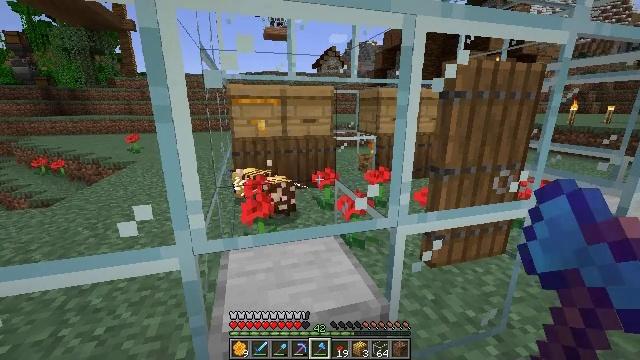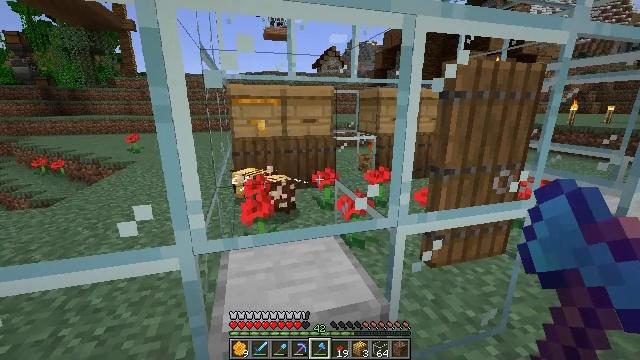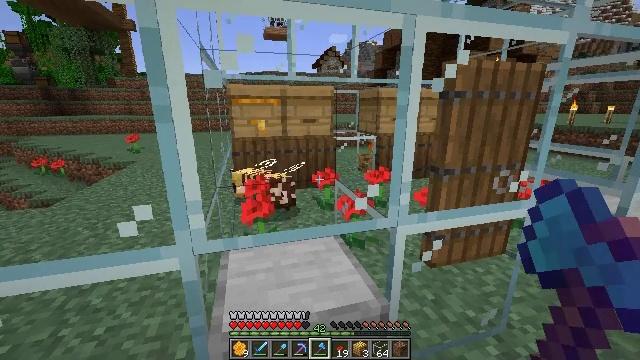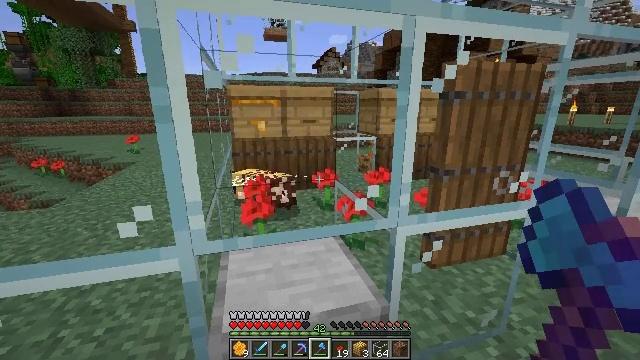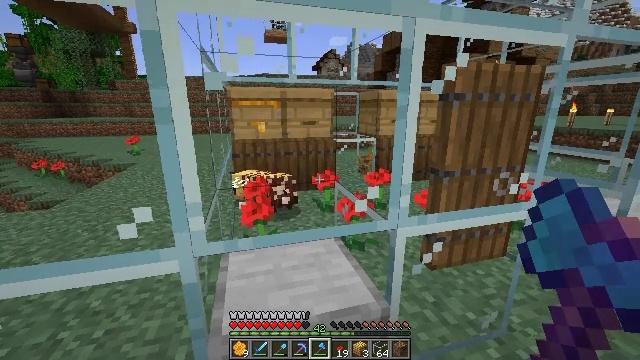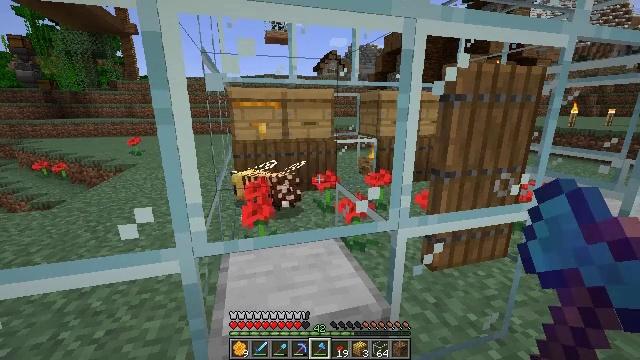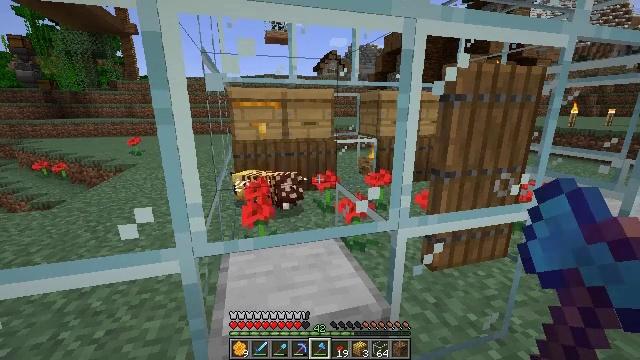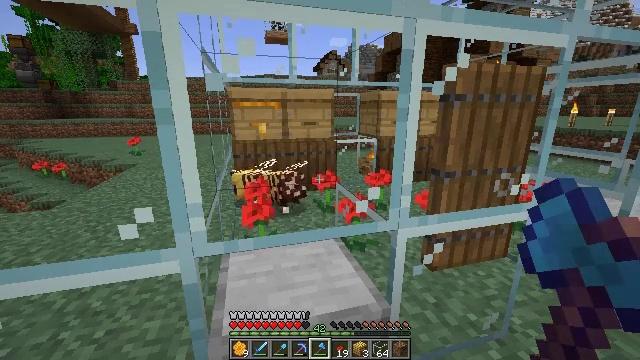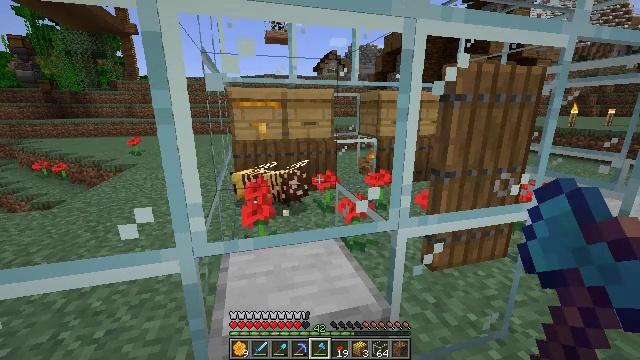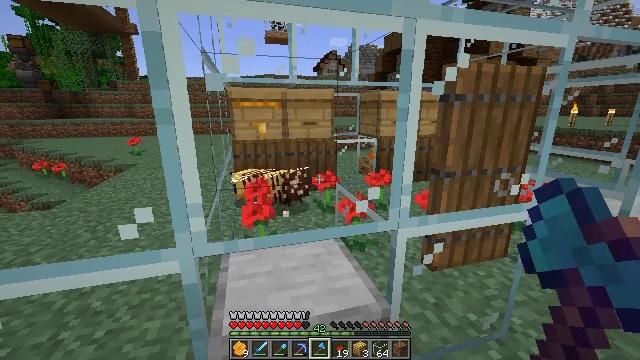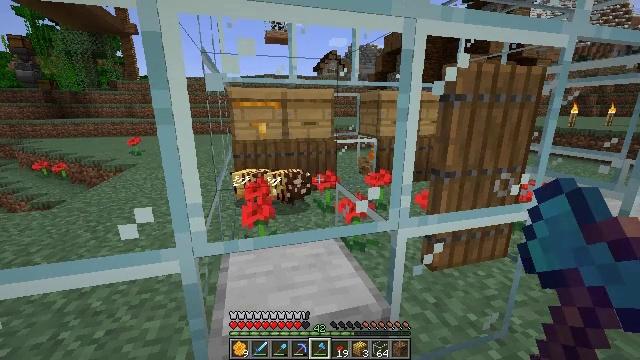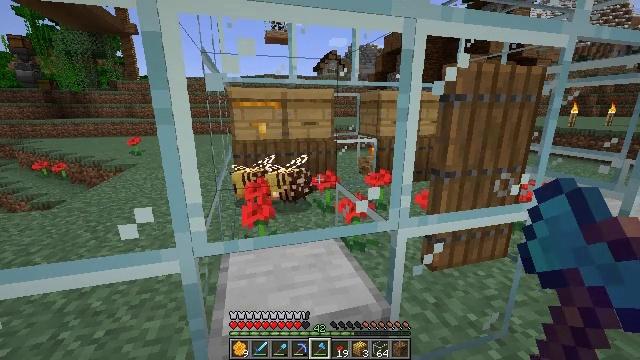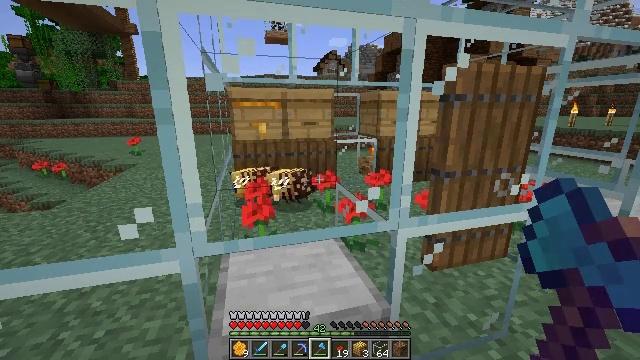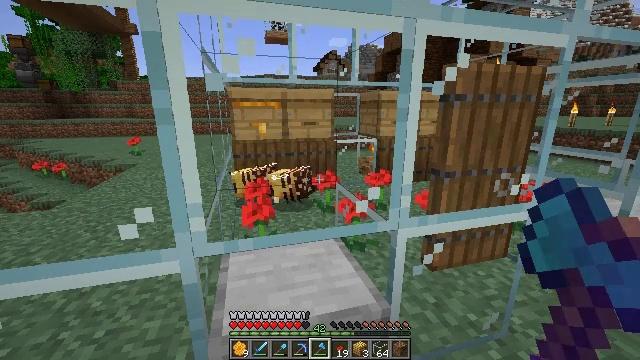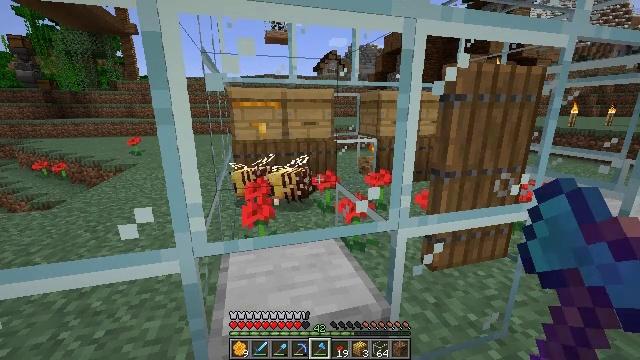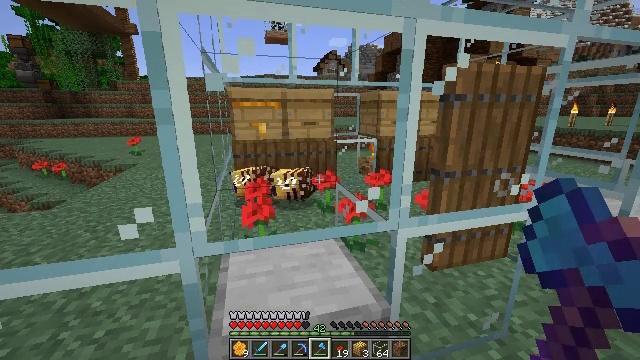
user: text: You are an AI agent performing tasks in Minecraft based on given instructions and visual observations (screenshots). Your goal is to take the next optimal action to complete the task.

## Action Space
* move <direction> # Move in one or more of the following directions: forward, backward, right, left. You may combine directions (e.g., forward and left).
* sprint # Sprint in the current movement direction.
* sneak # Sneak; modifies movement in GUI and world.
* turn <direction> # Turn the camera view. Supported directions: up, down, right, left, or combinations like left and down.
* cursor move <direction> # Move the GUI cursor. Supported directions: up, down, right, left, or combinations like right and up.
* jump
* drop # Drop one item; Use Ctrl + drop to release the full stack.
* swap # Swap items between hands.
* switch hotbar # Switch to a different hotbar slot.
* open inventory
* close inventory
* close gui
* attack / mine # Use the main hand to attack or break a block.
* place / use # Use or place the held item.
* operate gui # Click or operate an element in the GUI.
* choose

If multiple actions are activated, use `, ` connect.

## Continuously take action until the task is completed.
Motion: motion action
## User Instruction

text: Gather poppy from the ground.
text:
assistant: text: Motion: attack / mine
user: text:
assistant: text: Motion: attack / mine
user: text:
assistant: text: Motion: attack / mine
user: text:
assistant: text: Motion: attack / mine
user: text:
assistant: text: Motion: attack / mine
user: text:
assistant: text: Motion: attack / mine
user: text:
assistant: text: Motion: attack / mine
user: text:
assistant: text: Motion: attack / mine
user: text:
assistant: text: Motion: attack / mine
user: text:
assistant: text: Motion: attack / mine
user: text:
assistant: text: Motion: attack / mine
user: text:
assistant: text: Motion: attack / mine
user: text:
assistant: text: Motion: attack / mine
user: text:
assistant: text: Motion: attack / mine
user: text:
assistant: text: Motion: attack / mine
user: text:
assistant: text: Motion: attack / mine
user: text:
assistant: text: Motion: attack / mine
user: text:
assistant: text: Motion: attack / mine
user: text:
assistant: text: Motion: attack / mine
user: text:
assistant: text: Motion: attack / mine
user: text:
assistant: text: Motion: attack / mine
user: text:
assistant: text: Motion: attack / mine
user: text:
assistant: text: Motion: attack / mine
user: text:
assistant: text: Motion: attack / mine
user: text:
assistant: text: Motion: attack / mine
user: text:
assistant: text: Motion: attack / mine
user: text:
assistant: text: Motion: attack / mine
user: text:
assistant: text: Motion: attack / mine
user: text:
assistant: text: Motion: attack / mine
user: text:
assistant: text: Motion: attack / mine